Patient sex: M
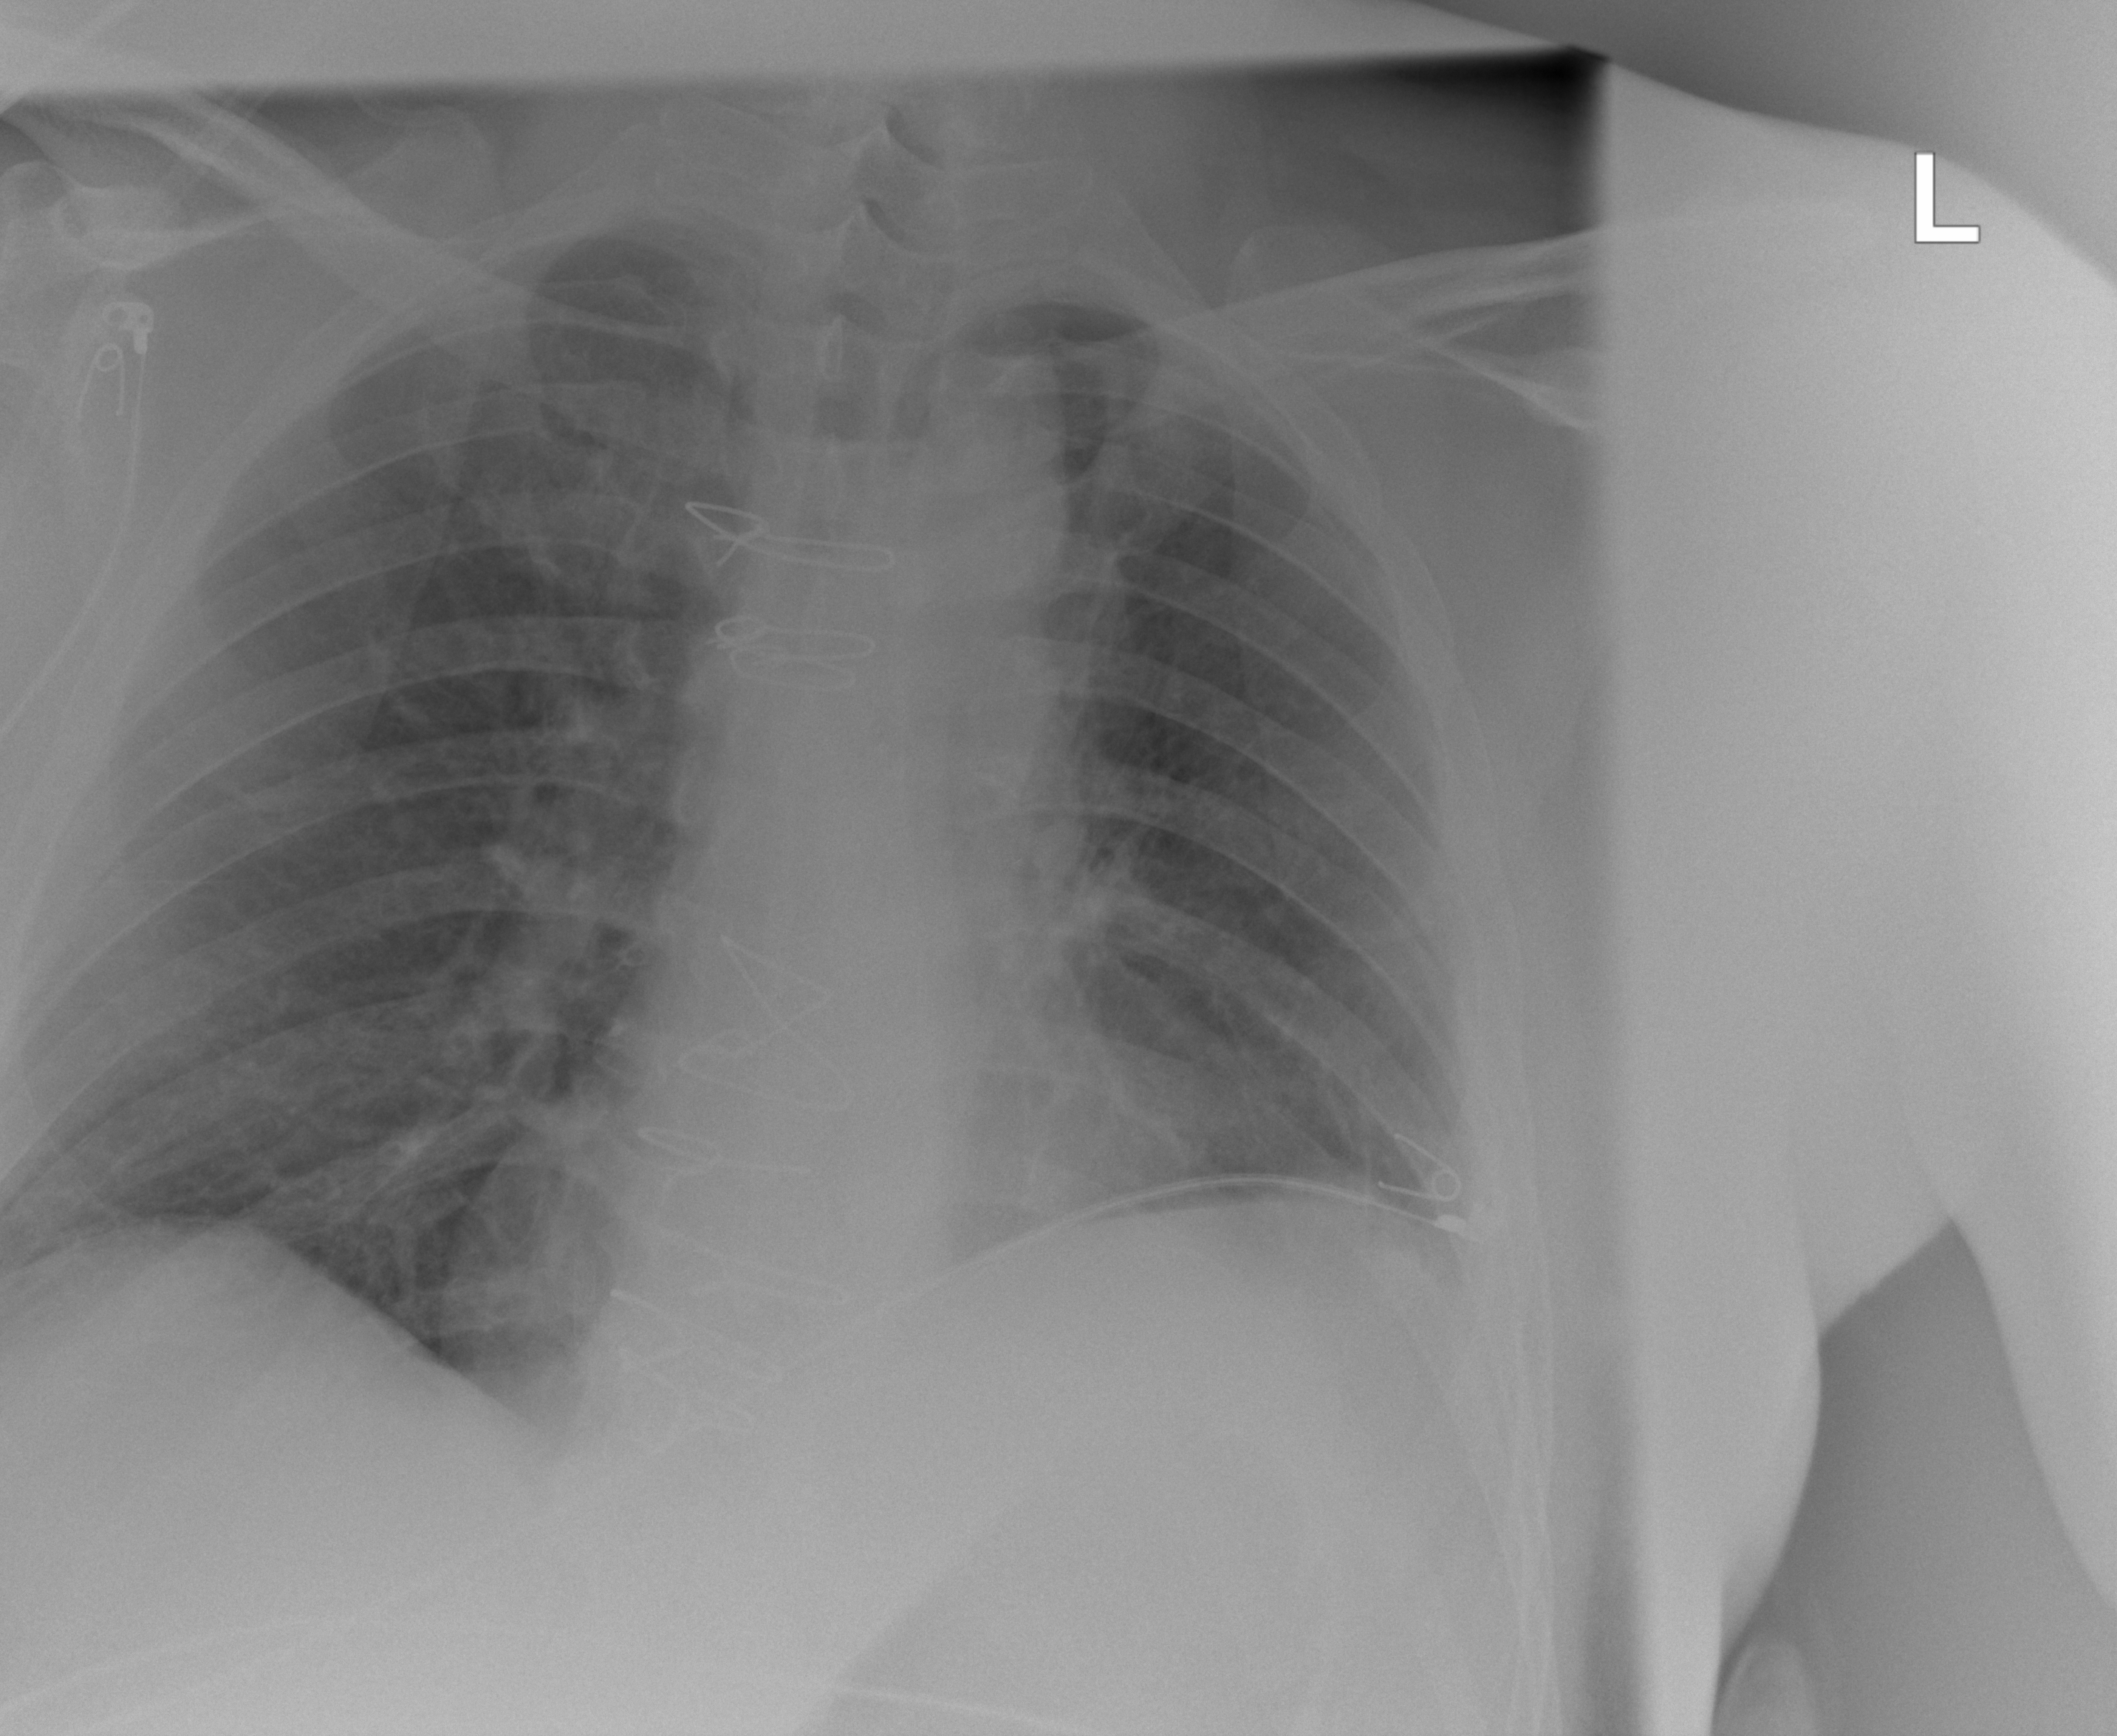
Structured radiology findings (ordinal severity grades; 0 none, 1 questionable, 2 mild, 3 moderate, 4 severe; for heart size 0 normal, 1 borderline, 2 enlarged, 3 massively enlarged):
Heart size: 0
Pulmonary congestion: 0
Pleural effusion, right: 0
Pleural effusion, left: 1
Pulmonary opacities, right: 0
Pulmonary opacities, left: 0
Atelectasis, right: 2
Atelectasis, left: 2